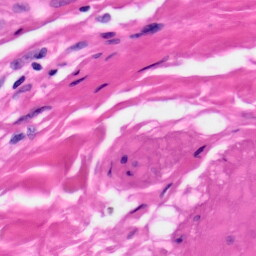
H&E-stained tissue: Skin